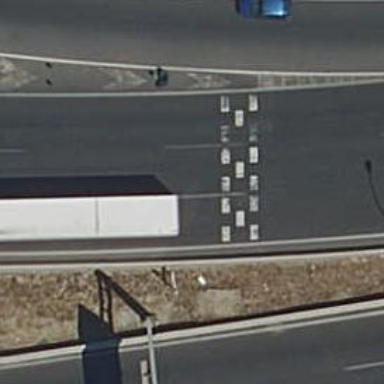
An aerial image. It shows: Traffic calming measure in place: rumble strips.